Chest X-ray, PA view. Patient: 56 years old, sex M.
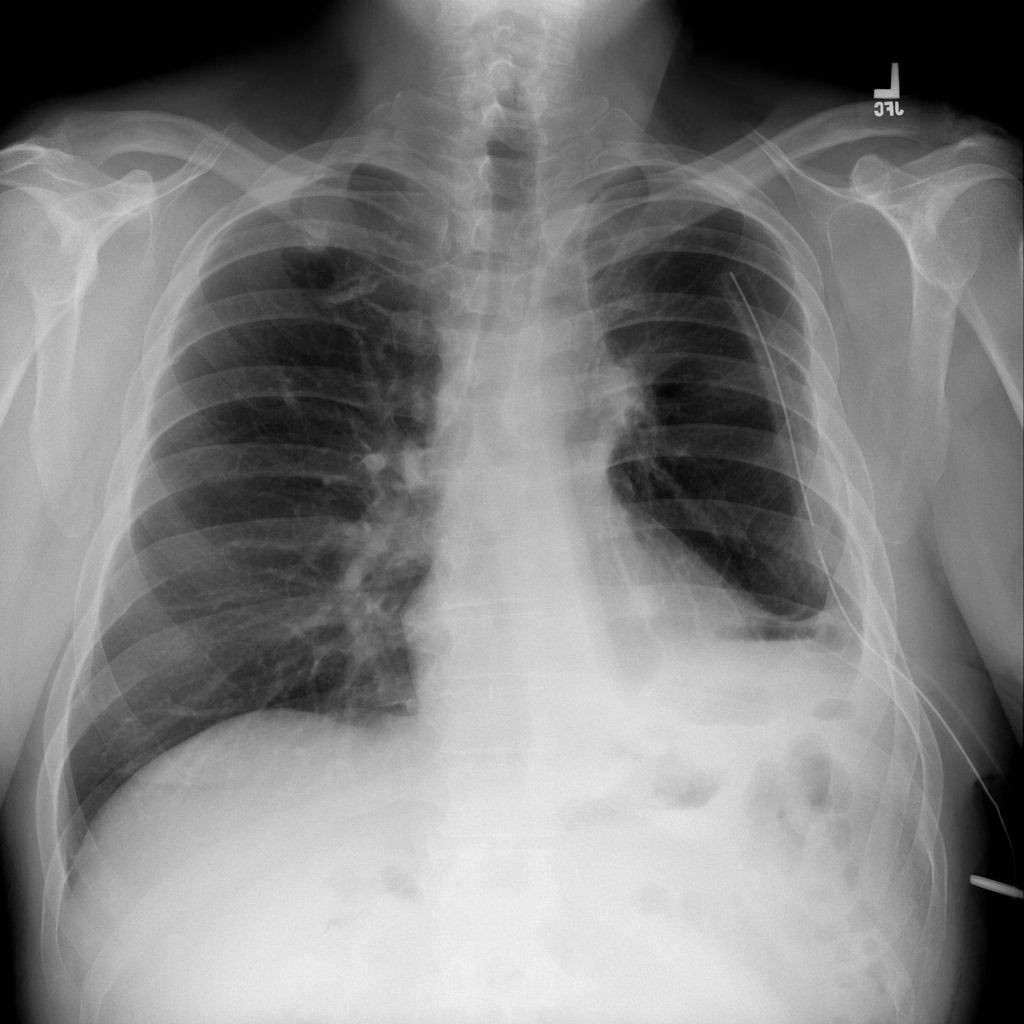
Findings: Consolidation, Effusion, Emphysema, Nodule, Pneumothorax